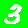
Digit: 3